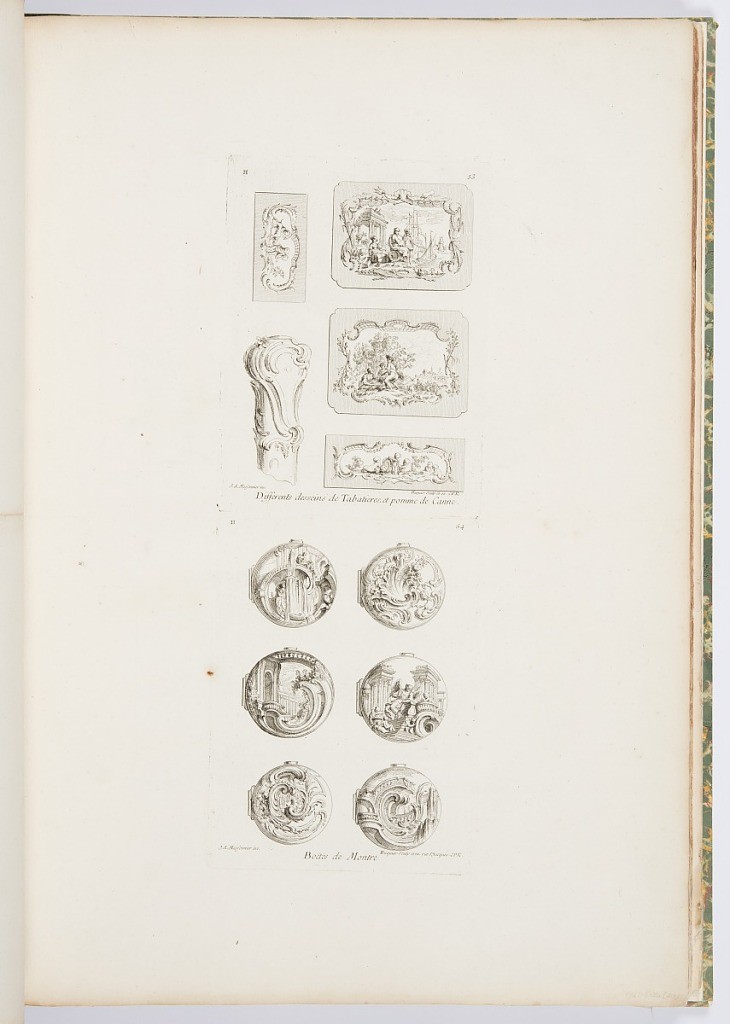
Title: Boëtes de Montre [Designs for Watch Cases], plate 54 in Oeuvre de Juste-Aurele Meissonnier
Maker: Juste-Aurèle Meissonnier, French, b. Italy, 1695–1750
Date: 1748
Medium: Etching on off-white laid paper
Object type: Print
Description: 1921-6-212-20-a: Four designs for snuff boxes. Two large scenic des...;     1921-6-212-20-b: Six etchings for watch cases showing architectural...